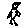
Label: bird